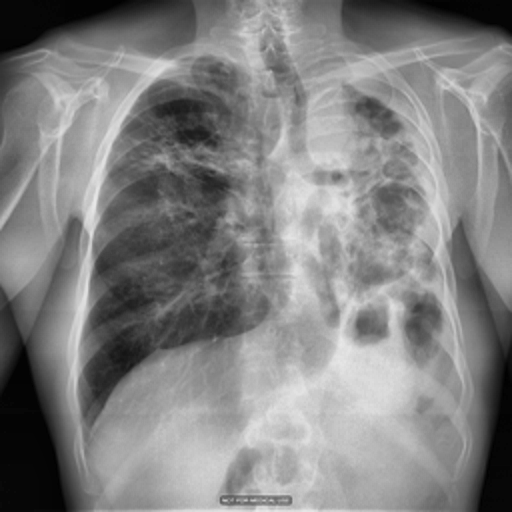
Finding: TUBERCULOSIS